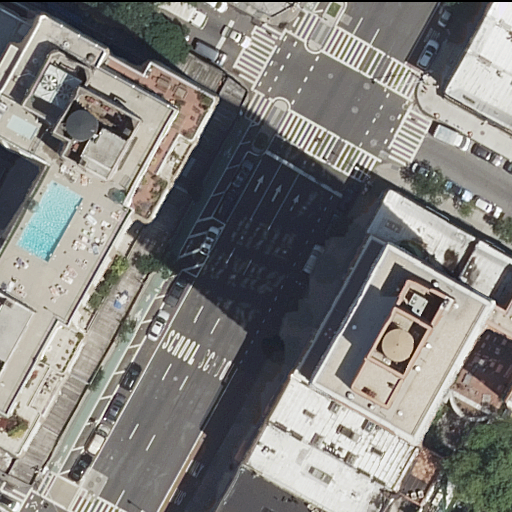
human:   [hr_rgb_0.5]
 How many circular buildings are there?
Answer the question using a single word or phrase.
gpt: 0

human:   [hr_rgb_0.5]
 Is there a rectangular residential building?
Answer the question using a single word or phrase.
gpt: yes

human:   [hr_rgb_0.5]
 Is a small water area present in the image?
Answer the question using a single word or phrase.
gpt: no

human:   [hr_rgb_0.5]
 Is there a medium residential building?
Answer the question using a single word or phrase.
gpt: yes

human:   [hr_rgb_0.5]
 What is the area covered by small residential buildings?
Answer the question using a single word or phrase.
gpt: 209m2

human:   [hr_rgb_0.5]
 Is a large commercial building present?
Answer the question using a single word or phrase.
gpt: no

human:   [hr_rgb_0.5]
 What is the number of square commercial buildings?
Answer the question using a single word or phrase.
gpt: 0

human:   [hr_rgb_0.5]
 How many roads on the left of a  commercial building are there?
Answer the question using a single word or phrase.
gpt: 0

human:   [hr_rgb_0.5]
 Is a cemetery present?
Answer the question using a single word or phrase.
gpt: no

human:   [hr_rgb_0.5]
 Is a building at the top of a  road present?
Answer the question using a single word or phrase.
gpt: yes

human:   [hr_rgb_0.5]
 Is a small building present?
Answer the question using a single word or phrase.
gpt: yes

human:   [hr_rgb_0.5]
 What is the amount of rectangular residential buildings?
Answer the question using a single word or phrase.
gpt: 9

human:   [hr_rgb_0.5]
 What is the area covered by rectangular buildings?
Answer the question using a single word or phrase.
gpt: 1368m2

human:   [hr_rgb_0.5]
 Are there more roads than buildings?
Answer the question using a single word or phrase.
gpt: no

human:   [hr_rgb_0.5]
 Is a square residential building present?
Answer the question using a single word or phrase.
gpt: no

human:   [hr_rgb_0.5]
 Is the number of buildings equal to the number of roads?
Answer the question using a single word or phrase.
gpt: no

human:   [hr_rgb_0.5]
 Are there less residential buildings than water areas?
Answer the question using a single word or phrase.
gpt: no

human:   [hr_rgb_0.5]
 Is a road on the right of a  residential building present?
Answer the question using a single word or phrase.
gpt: yes

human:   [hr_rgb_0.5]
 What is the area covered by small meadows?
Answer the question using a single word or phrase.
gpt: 0m2

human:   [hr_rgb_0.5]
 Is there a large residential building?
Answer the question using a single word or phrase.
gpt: yes

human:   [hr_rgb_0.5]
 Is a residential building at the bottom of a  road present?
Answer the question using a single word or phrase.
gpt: yes

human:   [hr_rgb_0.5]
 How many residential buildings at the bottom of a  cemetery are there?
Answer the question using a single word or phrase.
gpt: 0

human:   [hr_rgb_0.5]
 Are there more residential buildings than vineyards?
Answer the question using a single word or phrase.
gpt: yes

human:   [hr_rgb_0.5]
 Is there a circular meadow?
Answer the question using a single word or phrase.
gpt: no

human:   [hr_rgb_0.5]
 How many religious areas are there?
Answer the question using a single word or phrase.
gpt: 0

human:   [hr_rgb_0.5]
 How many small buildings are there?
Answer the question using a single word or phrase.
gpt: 4

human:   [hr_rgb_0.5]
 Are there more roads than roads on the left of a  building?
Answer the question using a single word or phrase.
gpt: yes

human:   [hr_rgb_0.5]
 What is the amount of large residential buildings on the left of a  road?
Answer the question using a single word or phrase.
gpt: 1

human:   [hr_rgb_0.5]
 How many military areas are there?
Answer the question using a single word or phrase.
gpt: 0

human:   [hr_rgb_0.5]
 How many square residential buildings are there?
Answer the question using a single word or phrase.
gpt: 0

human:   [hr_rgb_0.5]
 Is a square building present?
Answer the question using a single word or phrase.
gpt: no

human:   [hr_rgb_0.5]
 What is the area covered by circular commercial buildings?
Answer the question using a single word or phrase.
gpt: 0m2

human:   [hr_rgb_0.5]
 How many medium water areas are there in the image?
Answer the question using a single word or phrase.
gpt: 0

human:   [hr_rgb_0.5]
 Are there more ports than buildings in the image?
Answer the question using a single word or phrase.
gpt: no

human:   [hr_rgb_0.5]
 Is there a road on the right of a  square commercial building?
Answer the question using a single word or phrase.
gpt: no

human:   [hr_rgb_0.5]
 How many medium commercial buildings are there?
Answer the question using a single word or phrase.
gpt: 0